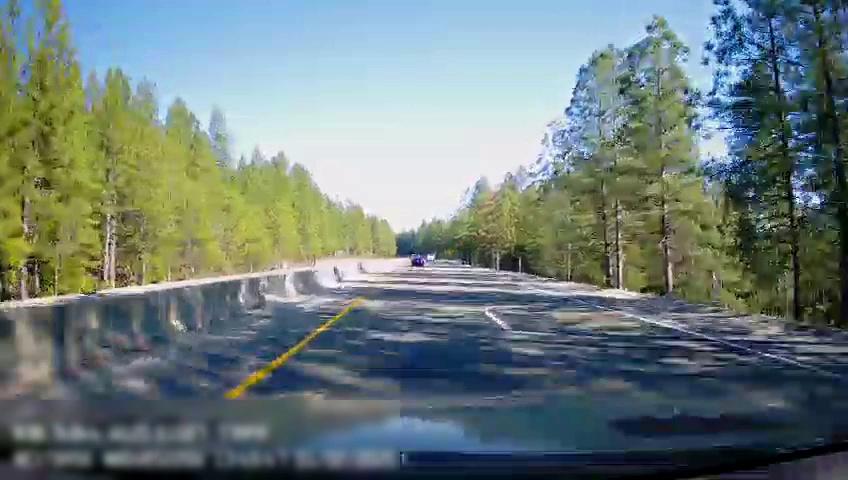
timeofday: Day
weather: Sunny
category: Drivable Space
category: Vehicles | Car
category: Lanes | Current Lane
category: Lanes | Current Lane
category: Lanes | Alternate Lane